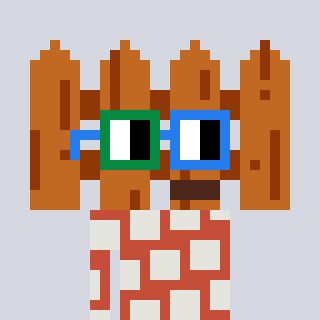
a pixel art character with square green and blue glasses, a fence-shaped head and a rust-colored body on a cool background